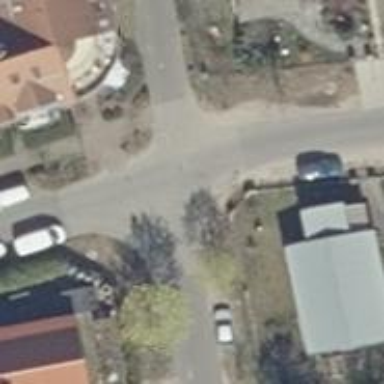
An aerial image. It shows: Residential road.